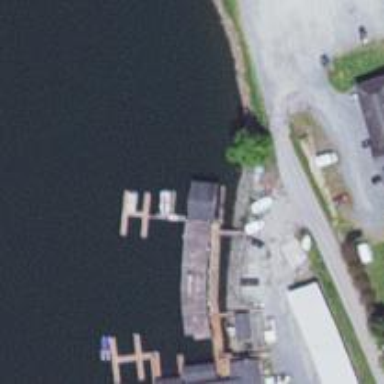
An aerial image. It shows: Pier with mooring facilities.